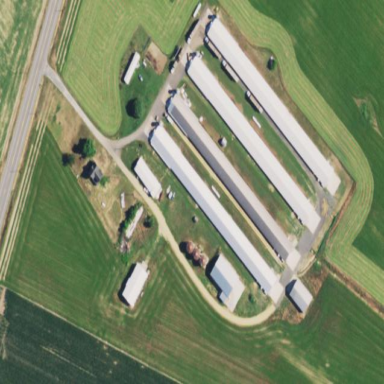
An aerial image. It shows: Farm auxiliary building.